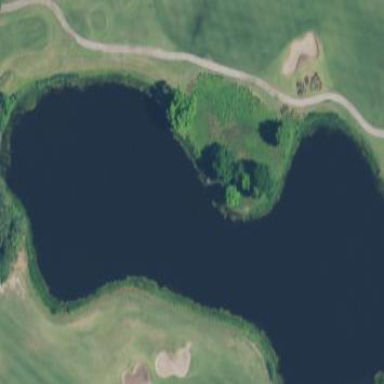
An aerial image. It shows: Water hazard in golf course. The hazard is natural water feature.